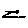
Label: zigzag